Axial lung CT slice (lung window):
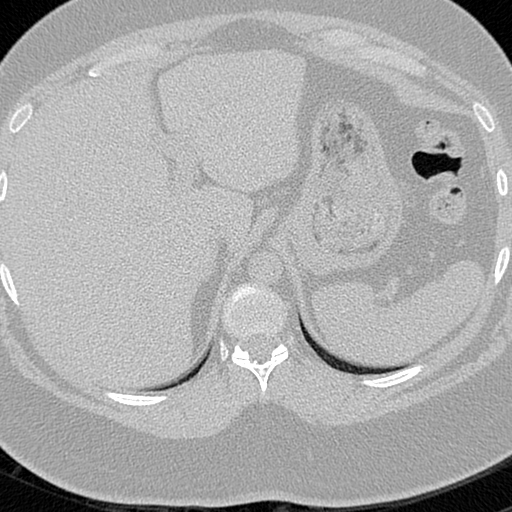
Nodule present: no